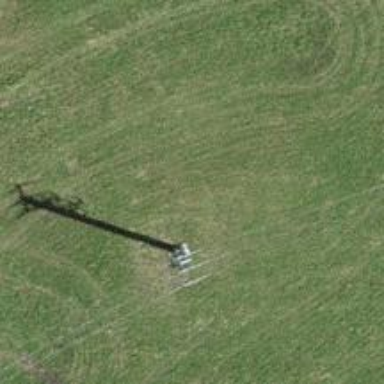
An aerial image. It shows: Power pole.